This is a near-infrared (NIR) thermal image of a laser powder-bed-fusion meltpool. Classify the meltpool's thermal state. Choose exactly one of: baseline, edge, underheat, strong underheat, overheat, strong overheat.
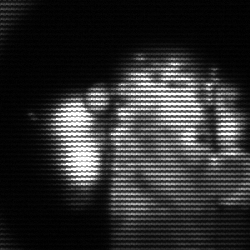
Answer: strong underheat